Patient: sex M, age 51
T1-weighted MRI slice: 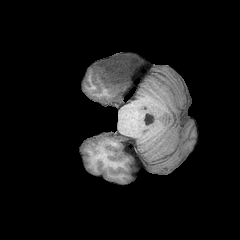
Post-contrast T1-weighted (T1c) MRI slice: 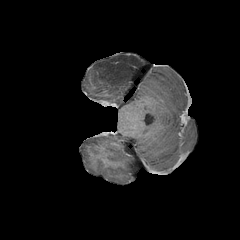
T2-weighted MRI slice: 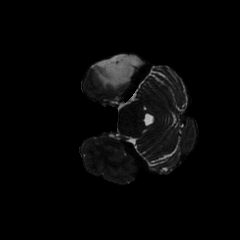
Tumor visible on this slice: yes
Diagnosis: Astrocytoma, IDH-mutant
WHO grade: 4